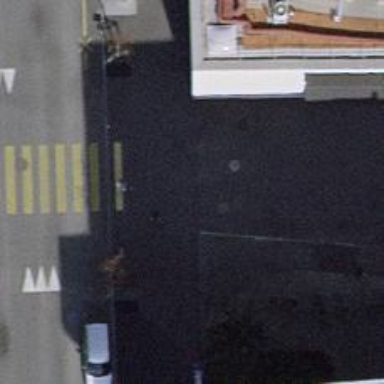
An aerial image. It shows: Bollard barrier.